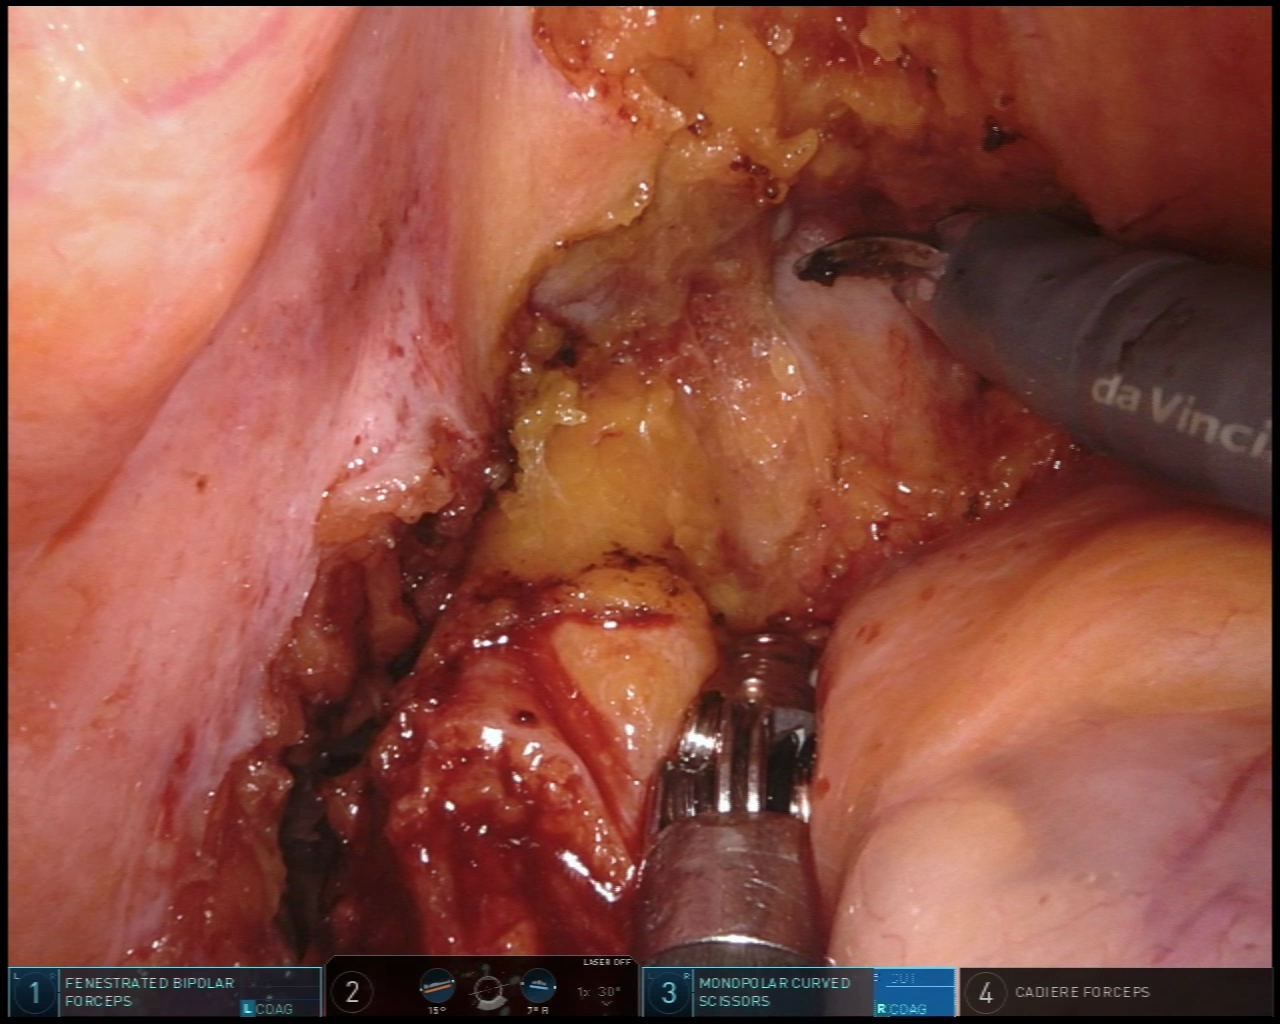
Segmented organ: vesicular_glands
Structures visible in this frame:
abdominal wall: no
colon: no
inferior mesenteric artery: no
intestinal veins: no
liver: no
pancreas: no
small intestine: no
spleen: no
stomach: no
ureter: no
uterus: no
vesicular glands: yes